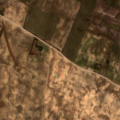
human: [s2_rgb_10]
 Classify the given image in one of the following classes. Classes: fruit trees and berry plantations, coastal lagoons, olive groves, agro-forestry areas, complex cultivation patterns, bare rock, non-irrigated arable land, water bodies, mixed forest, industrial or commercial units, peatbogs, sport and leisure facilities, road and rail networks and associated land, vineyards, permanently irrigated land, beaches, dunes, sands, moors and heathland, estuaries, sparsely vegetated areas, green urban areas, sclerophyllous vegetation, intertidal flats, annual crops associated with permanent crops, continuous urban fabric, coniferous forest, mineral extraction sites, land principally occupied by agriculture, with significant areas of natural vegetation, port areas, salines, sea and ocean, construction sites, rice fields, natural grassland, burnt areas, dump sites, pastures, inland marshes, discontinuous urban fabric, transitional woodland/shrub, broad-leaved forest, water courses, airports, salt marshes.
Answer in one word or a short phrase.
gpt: non-irrigated arable land, pastures